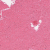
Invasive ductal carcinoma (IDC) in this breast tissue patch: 0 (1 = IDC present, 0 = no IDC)